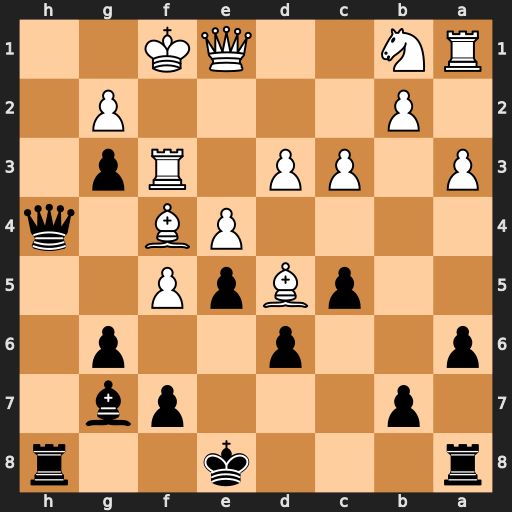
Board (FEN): r3k2r/1p3pb1/p2p2p1/2pBpP2/4PB1q/P1PP1Rp1/1P4P1/RN2QK2
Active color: b
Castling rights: kq
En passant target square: -
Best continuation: Qh1+ Ke2 Qxg2+ Rf2 gxf2